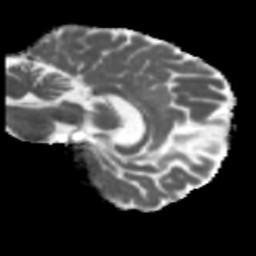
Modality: MD
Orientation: sagittal
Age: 42
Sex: male
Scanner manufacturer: siemens
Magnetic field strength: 3 T
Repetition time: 5.47 s
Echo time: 0.0854 s